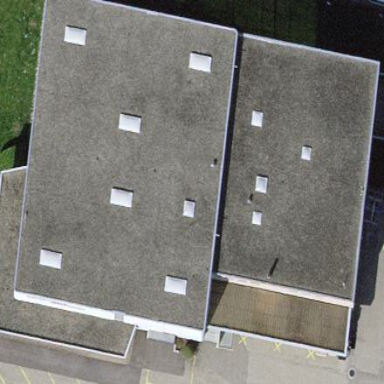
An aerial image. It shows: Building with flat roof.